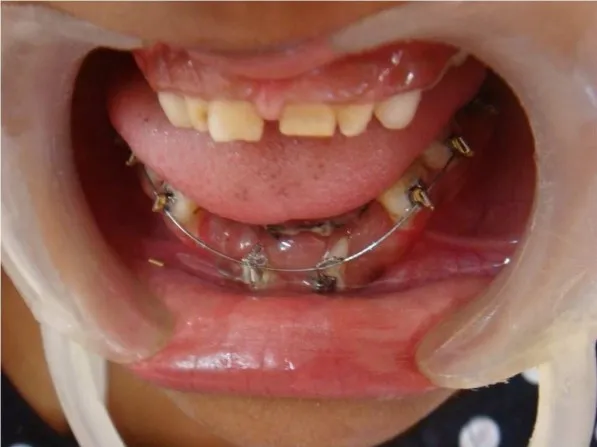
Bonded brackets for orthodontic traction of permanent teeth to erupt.
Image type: medical_photograph (other_medical_photograph)